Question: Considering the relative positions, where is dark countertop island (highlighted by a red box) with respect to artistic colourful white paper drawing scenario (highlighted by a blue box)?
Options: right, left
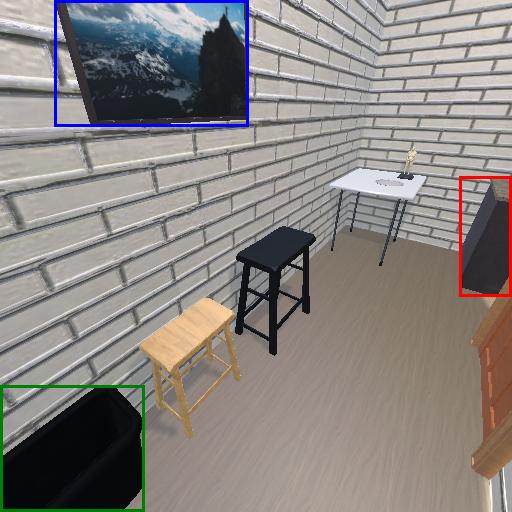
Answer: right